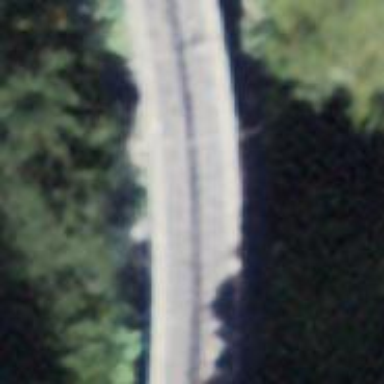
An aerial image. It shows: Narrow-gauge railway bridge with electrified tracks and single track passing over it.